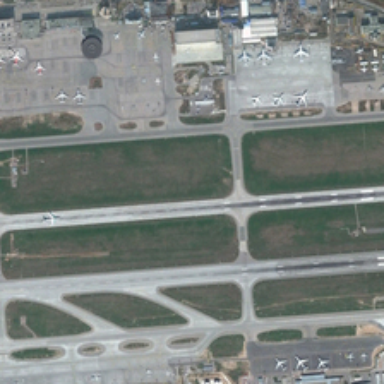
Many planes are parked in an airport .